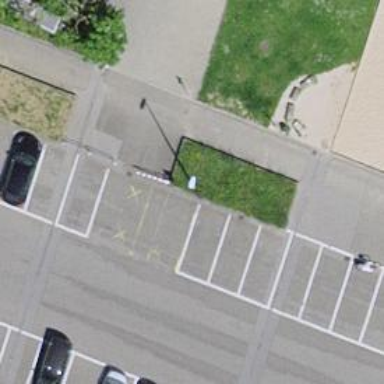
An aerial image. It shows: Designated parking space for disabled individuals.